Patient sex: F
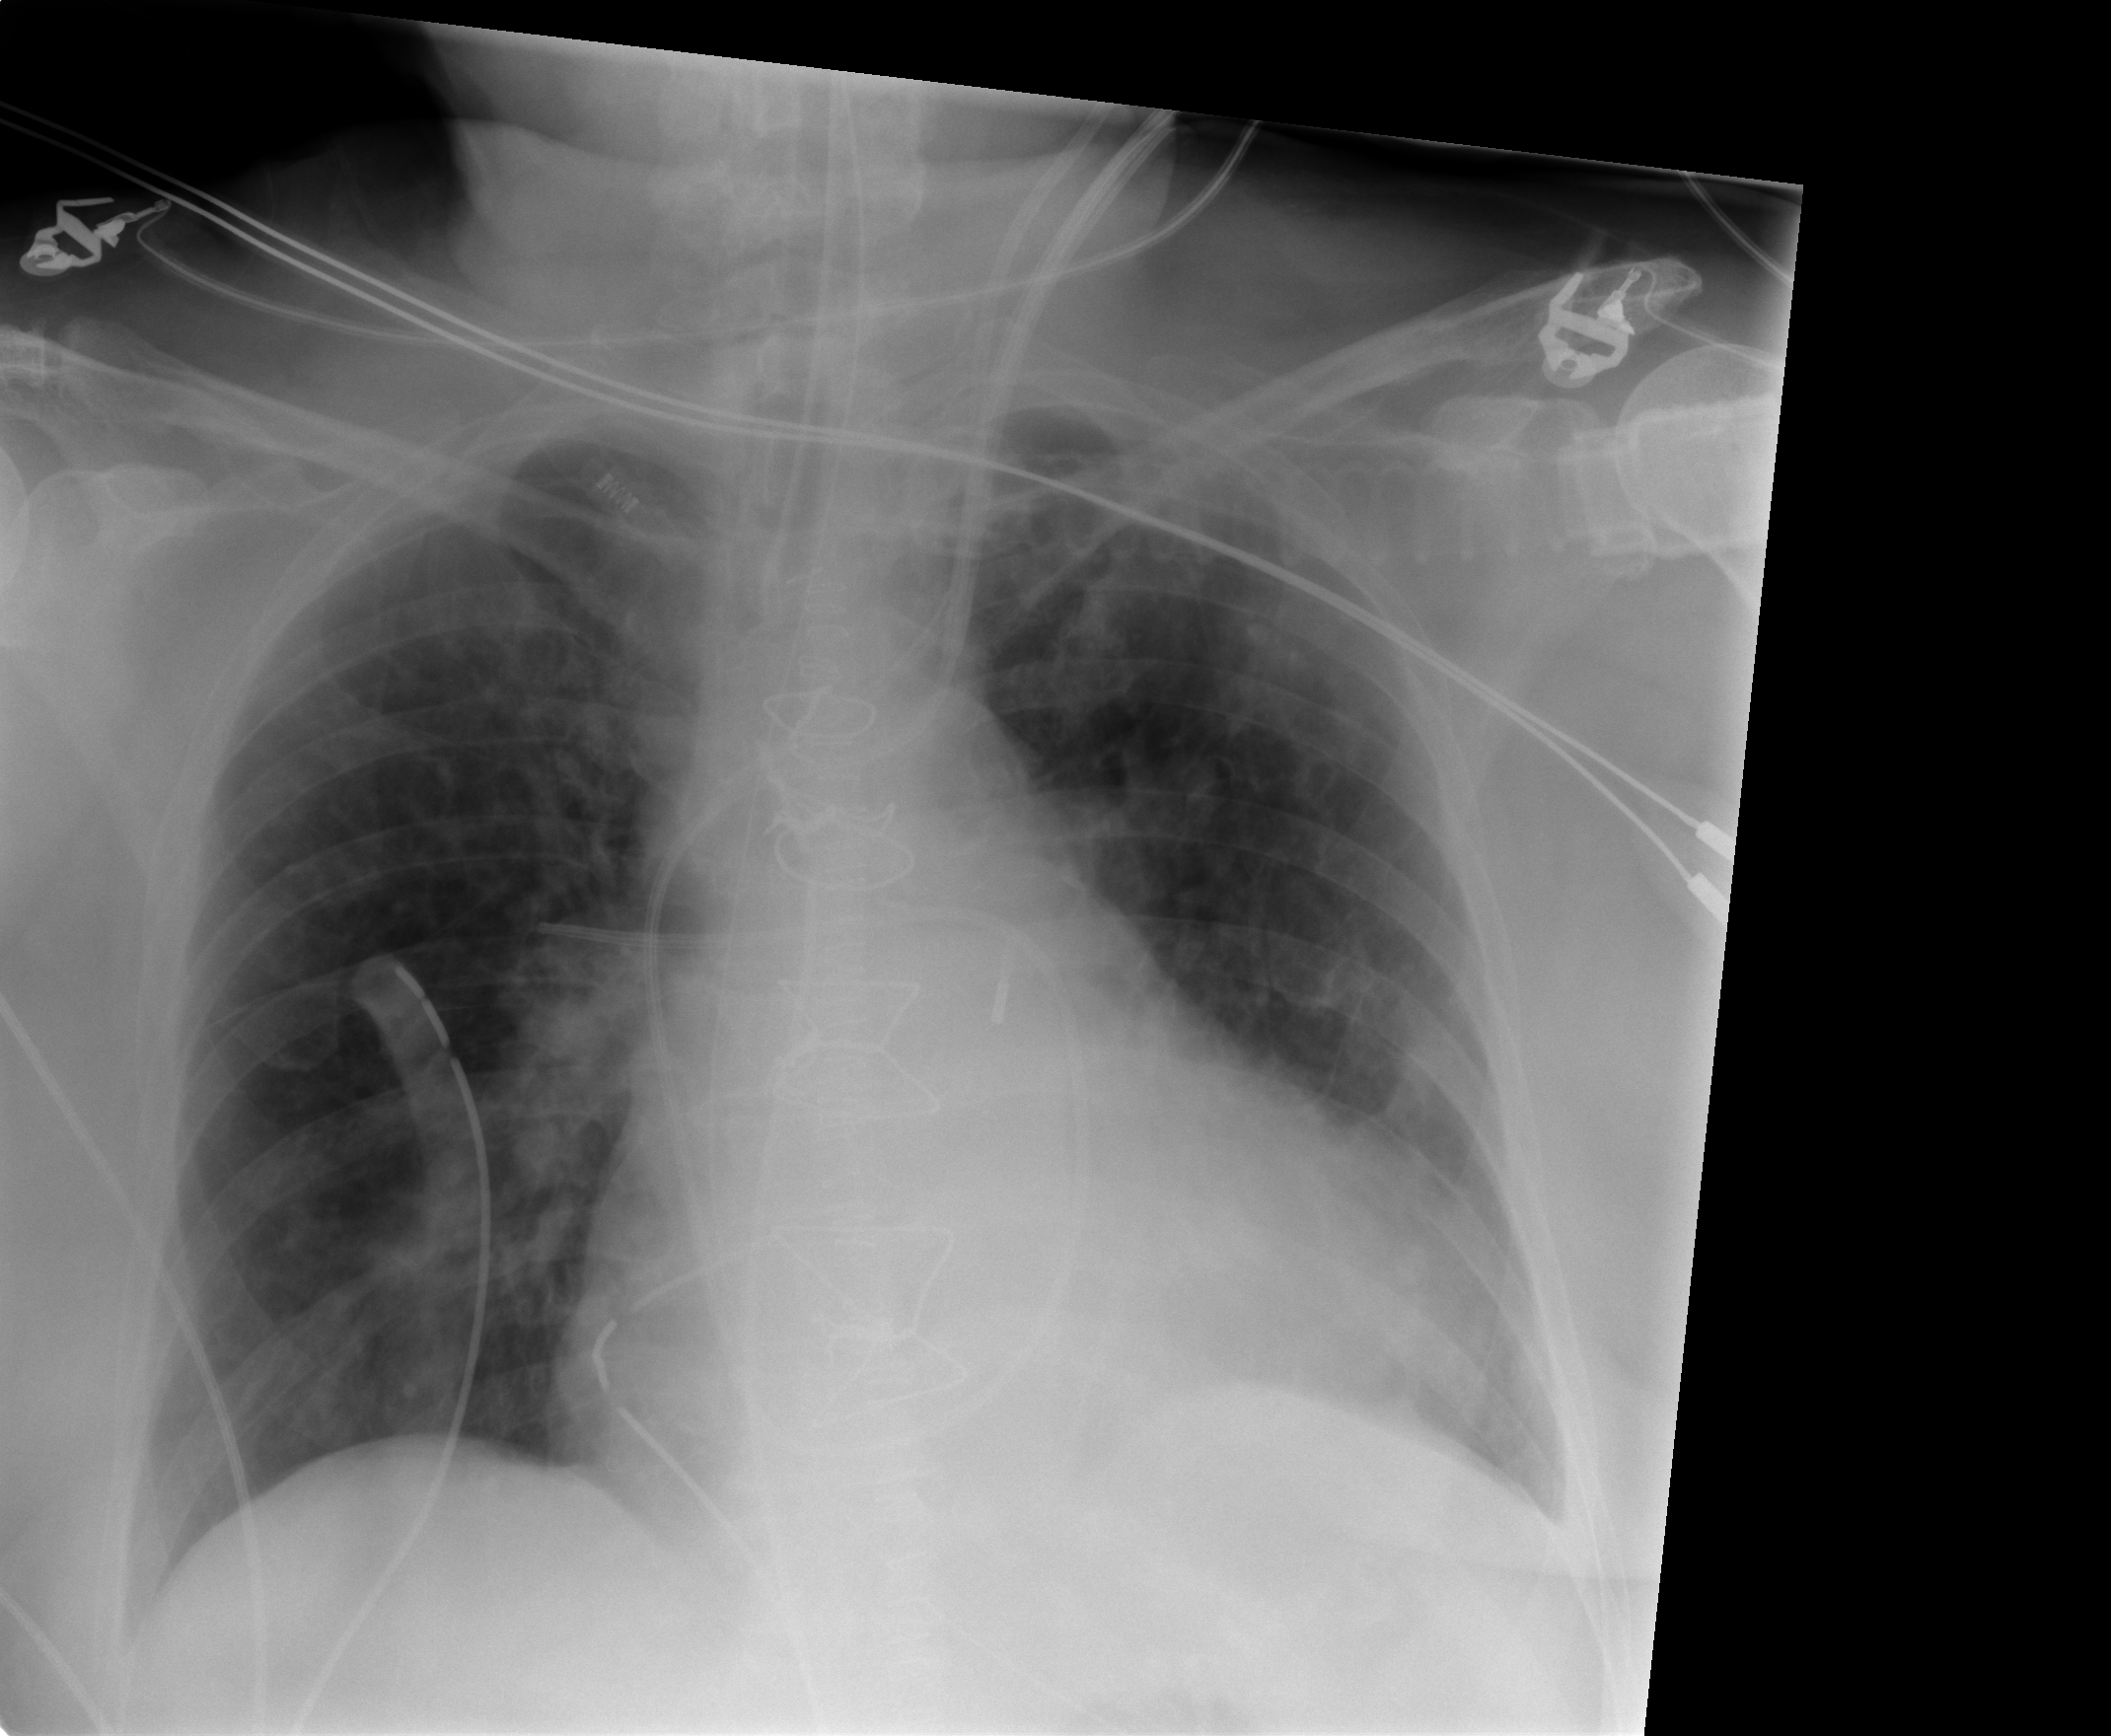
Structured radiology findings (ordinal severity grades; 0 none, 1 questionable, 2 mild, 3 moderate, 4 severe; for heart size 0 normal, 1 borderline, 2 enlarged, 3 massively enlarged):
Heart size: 3
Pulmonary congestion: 2
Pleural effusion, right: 0
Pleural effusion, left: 2
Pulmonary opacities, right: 0
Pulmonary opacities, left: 0
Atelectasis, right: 2
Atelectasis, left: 2